Question: Struggling with Backbone..
I am amending an opensource project and have the following code
'''
var tt = new Request();
tt.set("url", base);
tt.set("method","OPTIONS");
tt.send("text","display");
var resp = tt.get("response");
var text = resp.get("text");
console.log(resp);
console.log("text",text.length);
'''
Use the chrome developer tools I can see "resp" model in detail so that looks good.

If I try and get the value of the "text" item from the model it returns an empty string, yet in the console it clearly has some text in it.
What am I doing wrong?
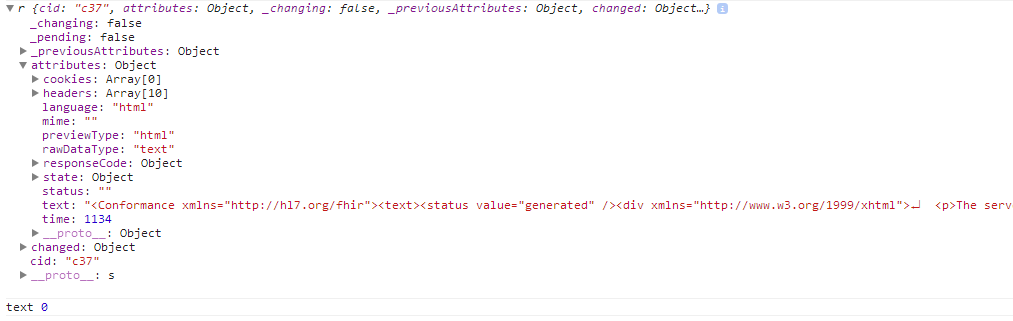
Answer: Make sure you try to console.log "text" in the success callback of the request. I am assuming that the request class would make an async call to some service and provide a way for you to hook into the success or error cases.
HTH!